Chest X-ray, PA view. Patient: 38 years old, sex M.
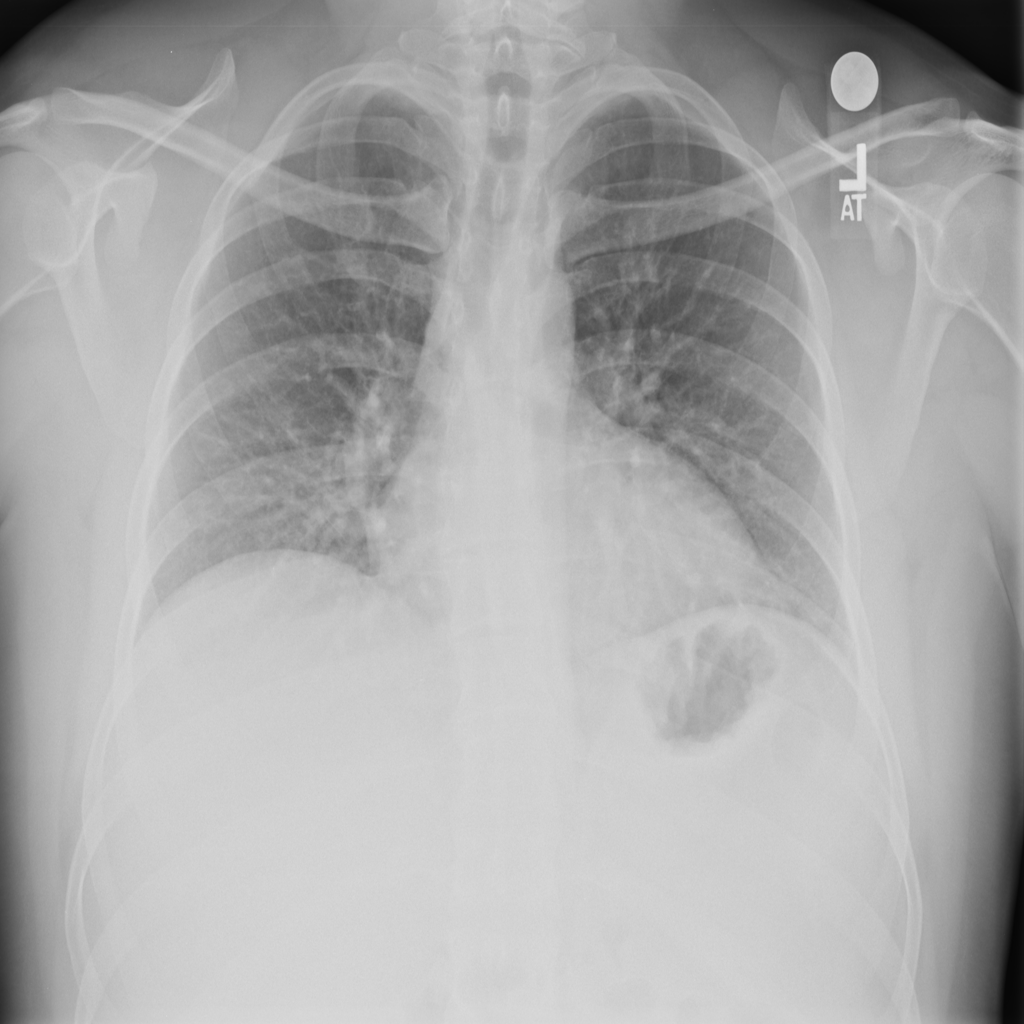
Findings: No Finding